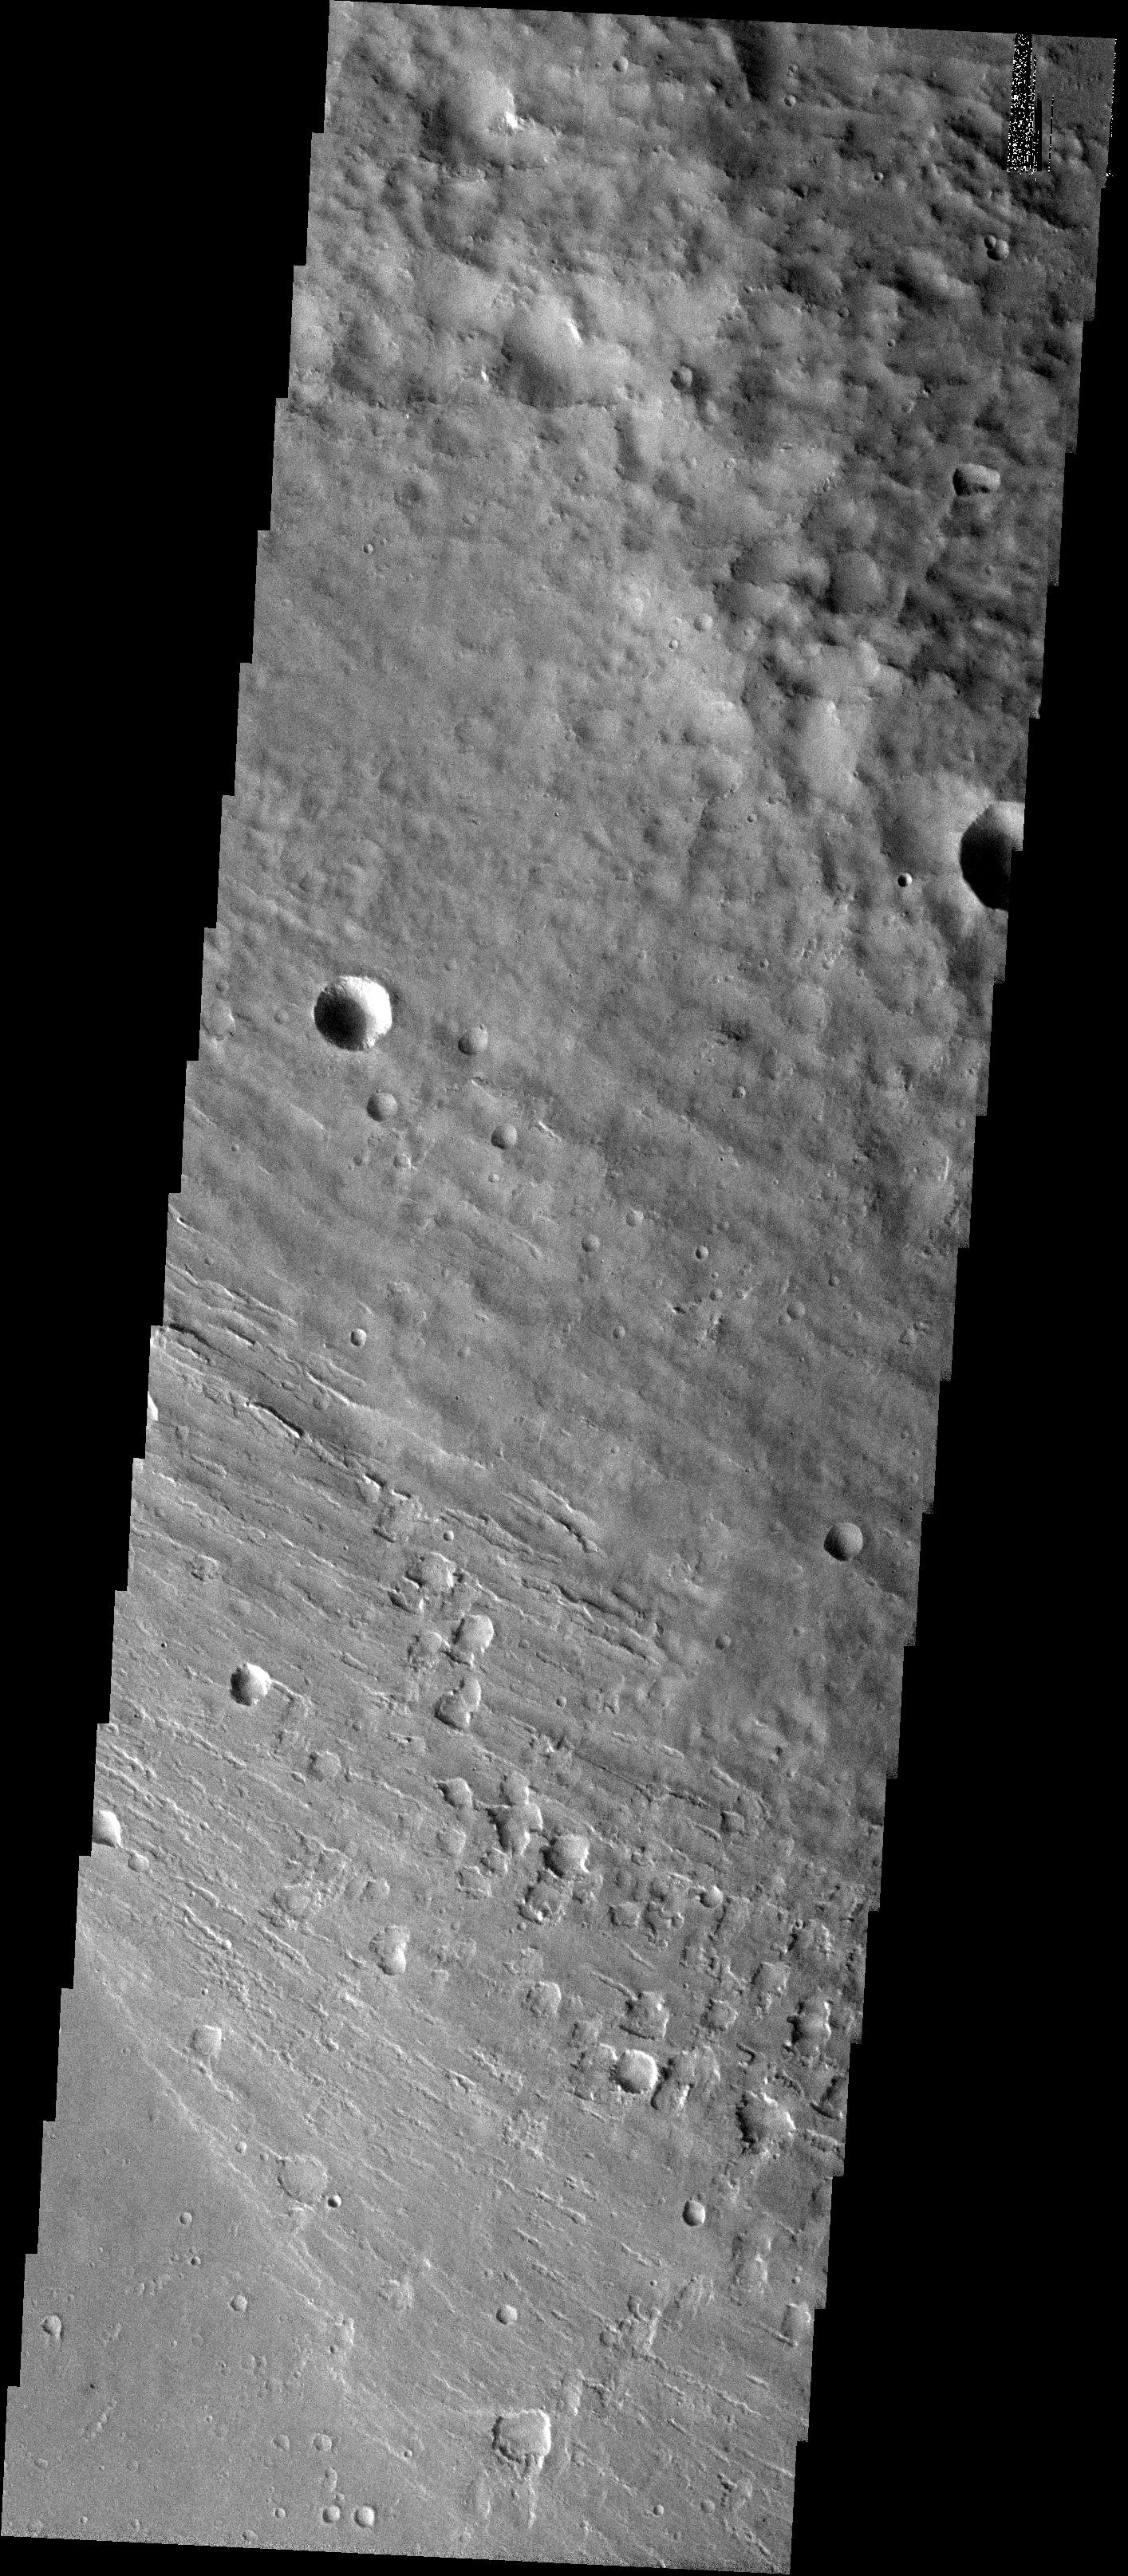
A Different Medusae Fossae Formation Mars, 2001 Mars Odyssey